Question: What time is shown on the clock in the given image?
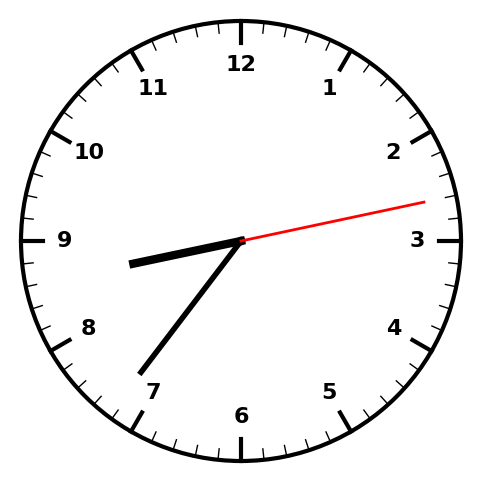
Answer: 08:36:13